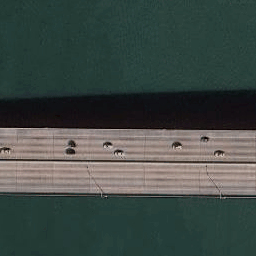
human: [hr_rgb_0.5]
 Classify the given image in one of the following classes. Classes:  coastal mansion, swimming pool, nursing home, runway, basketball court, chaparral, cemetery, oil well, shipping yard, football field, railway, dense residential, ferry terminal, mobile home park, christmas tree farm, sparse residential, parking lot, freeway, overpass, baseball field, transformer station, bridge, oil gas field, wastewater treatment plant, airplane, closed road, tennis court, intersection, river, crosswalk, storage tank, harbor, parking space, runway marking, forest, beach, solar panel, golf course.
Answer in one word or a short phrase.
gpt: bridge